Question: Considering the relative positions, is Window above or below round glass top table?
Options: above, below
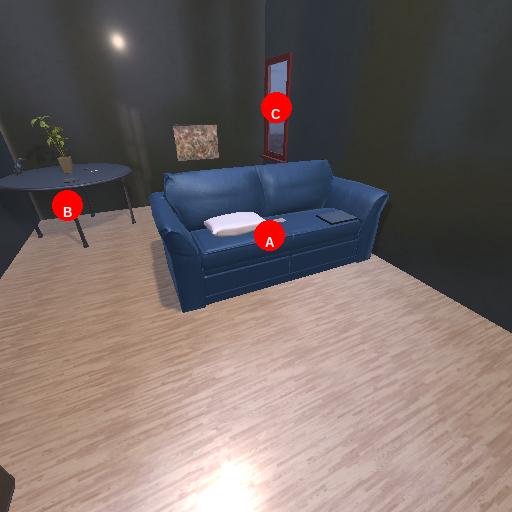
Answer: above